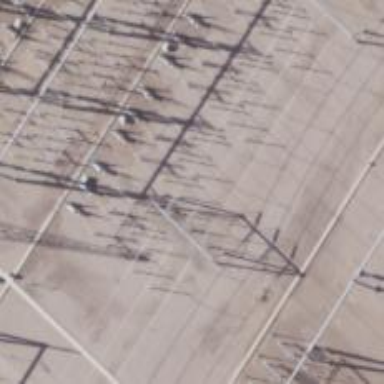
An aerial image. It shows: Switch used for power control.